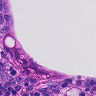
Metastatic tissue present: yes